Field crop: maize
Growth stage: 2
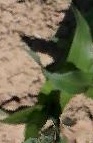
Species: maize